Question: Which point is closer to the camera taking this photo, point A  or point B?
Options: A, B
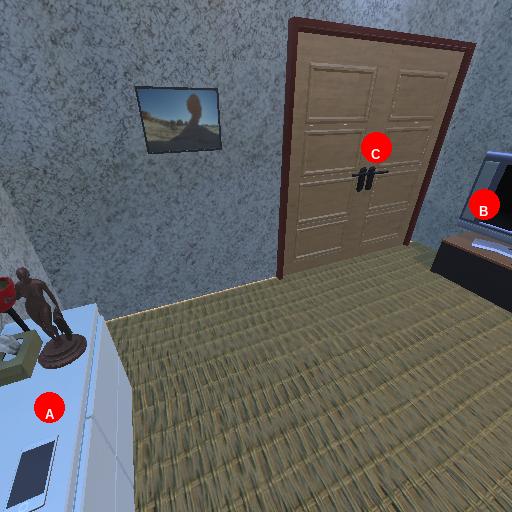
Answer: A